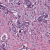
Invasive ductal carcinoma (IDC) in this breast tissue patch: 1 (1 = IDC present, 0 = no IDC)